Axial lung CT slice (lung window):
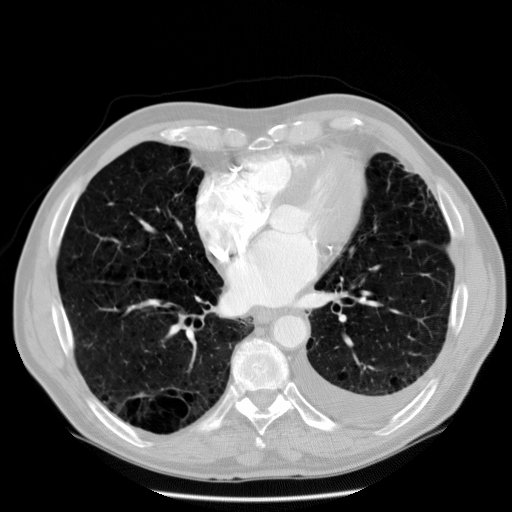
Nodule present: no